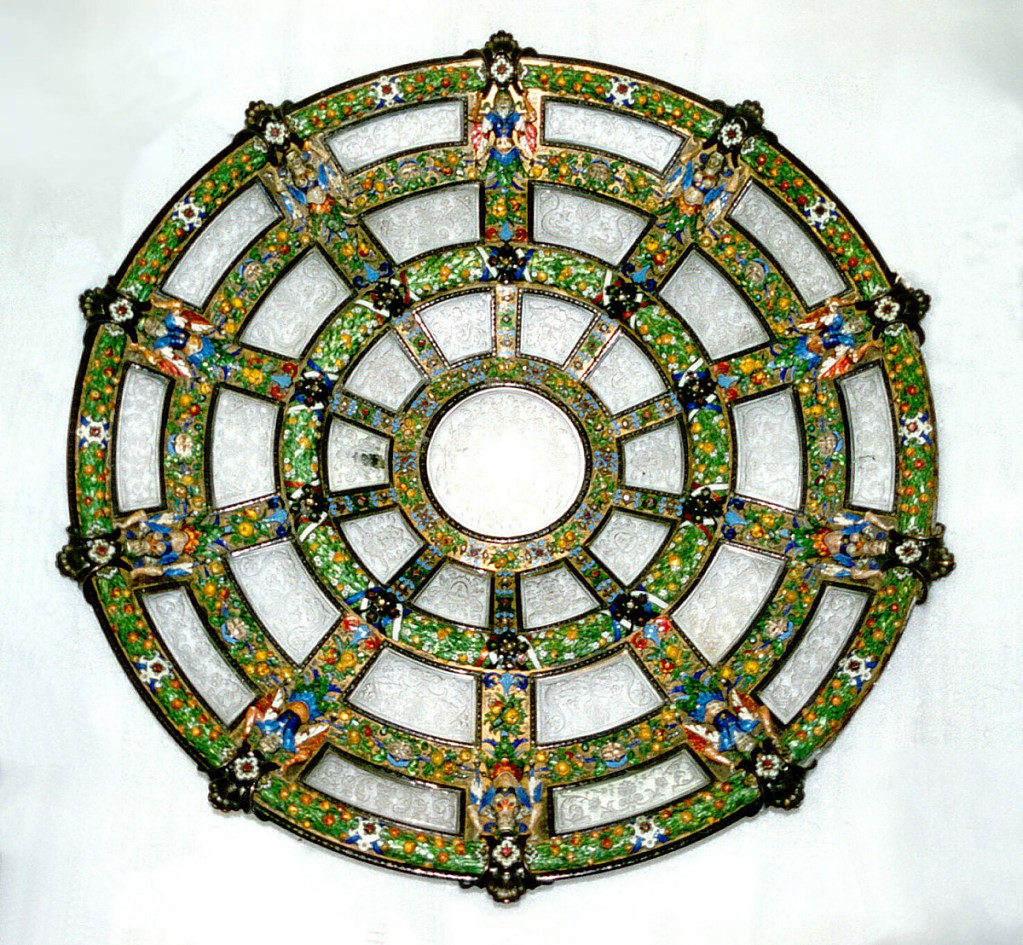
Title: Dish
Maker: Hermann Ratzerdorfer
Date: ca. 1870
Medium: Glass, silver, gold, enamel, gem stones
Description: Large circular dish in the Renaissance style, constructed of 31 engraved glass panels set in framework of enameled and gilded silver with semi-precious stones.